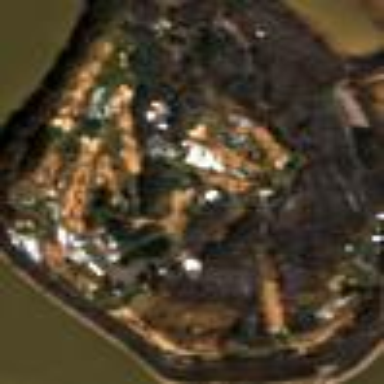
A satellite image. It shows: Golf course.